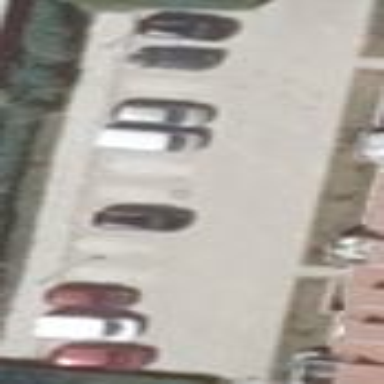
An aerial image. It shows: Parking area with surface.